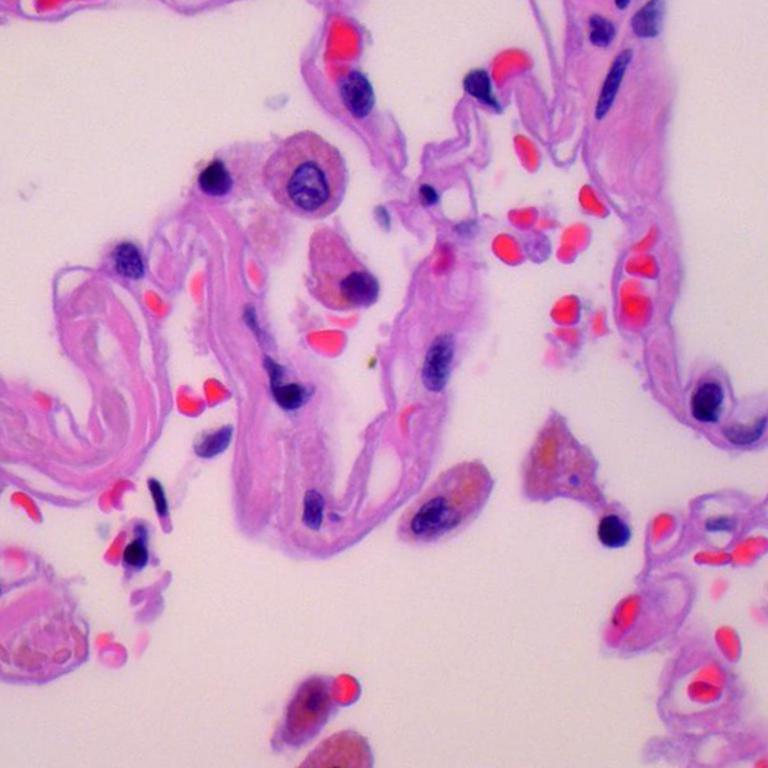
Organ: lung
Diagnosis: benign